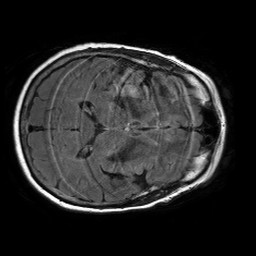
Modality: FLAIR
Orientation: axial
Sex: female
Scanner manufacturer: philips
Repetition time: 11 s
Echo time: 0.125 s